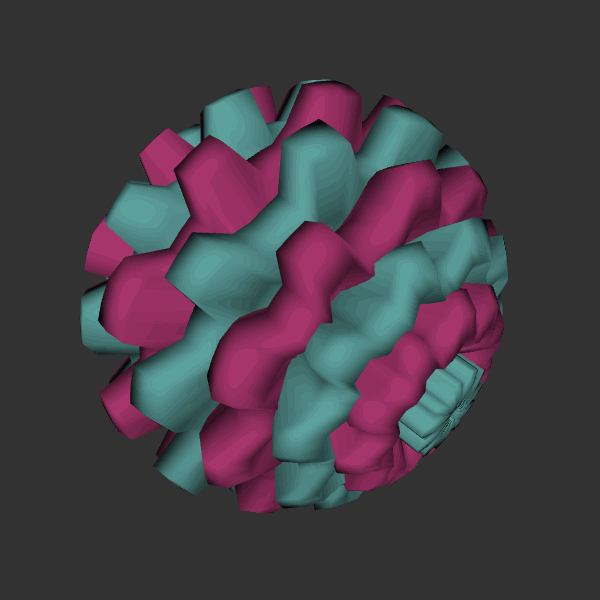
Background: dark